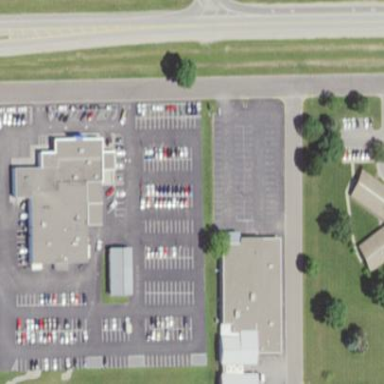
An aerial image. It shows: Retail area.